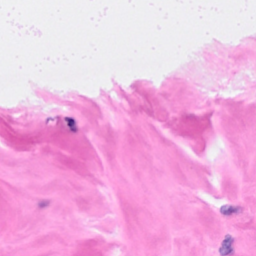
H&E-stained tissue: Breast